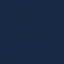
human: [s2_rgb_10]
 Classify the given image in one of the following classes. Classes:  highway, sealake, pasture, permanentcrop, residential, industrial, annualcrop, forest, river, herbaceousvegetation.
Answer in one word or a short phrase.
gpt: SeaLake